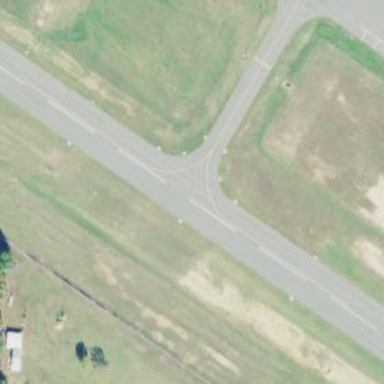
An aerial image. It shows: Runway at airport.